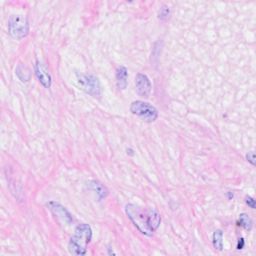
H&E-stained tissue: Breast